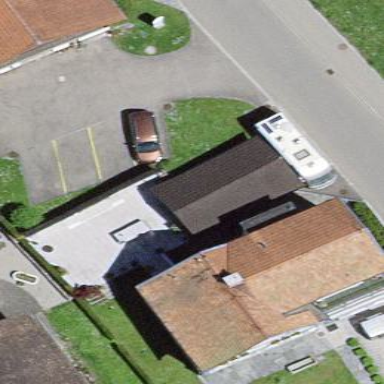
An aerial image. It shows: Garage building.